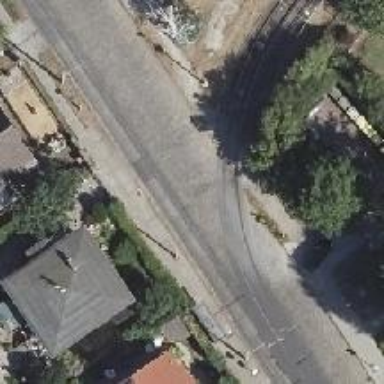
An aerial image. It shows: Tram level crossing on railway.